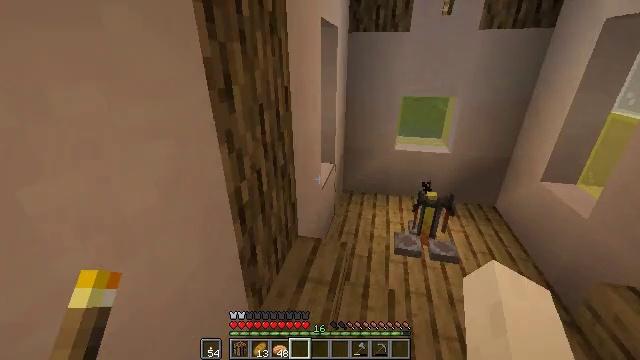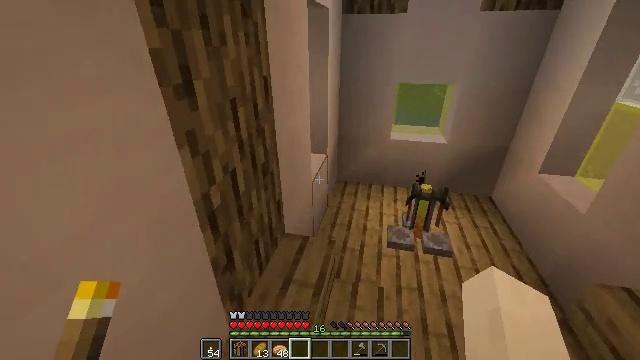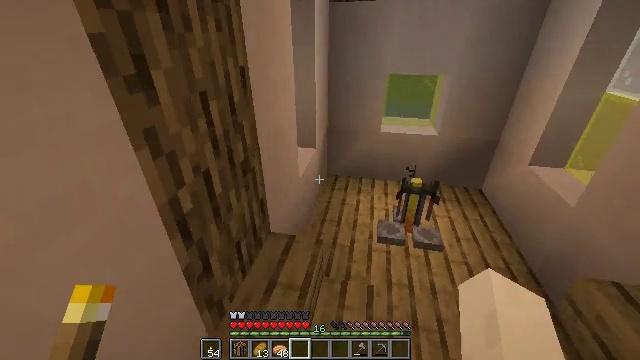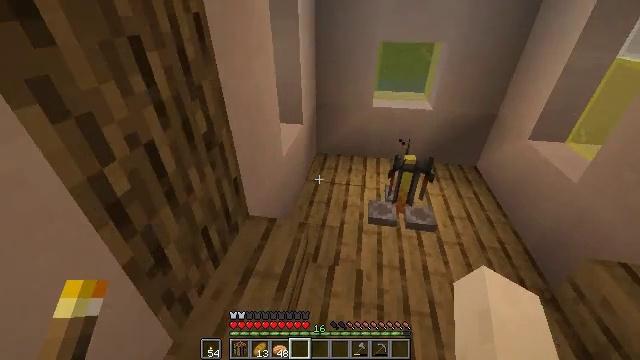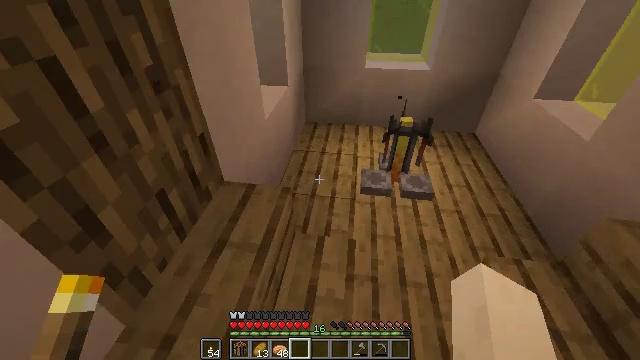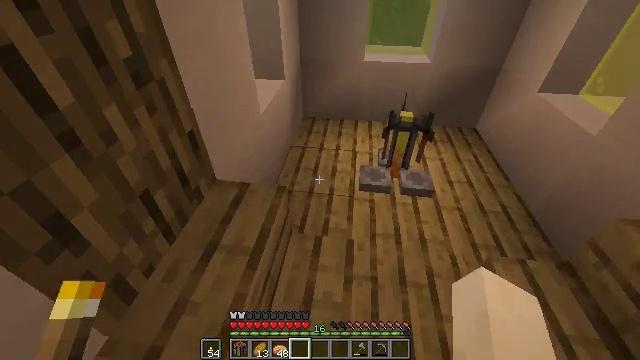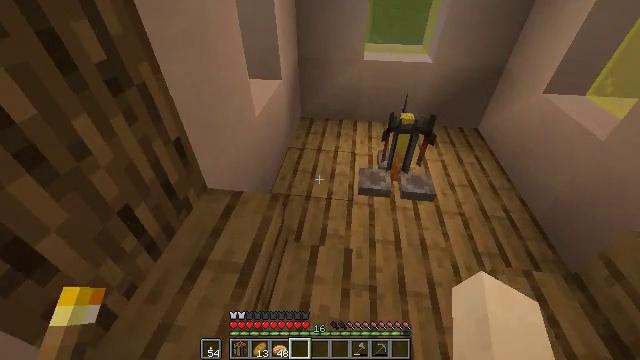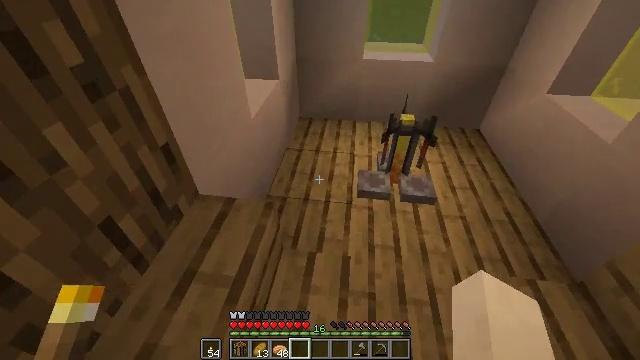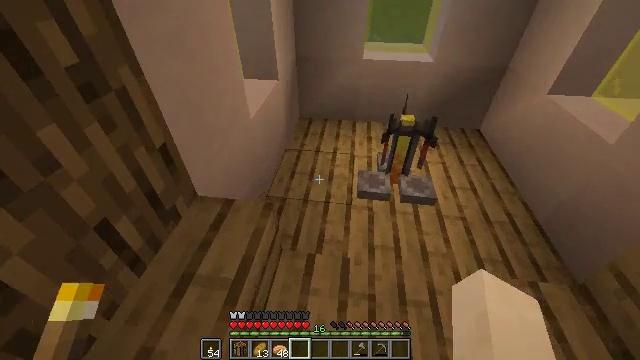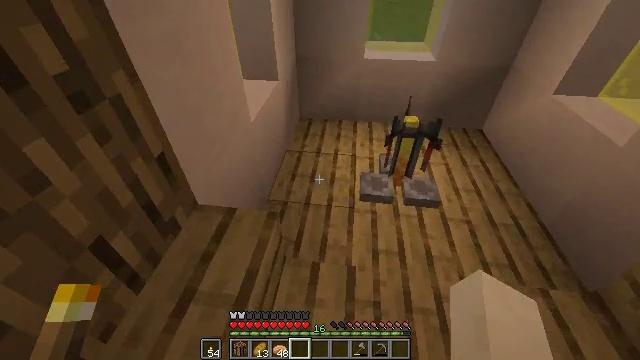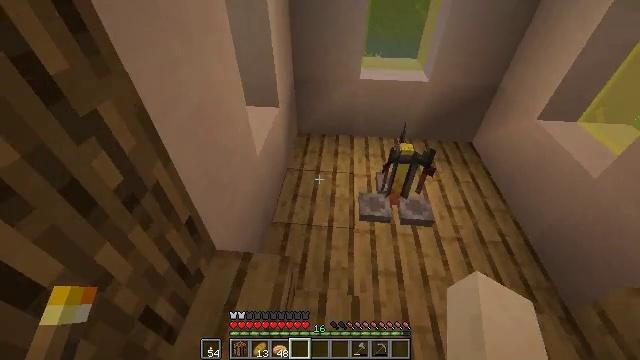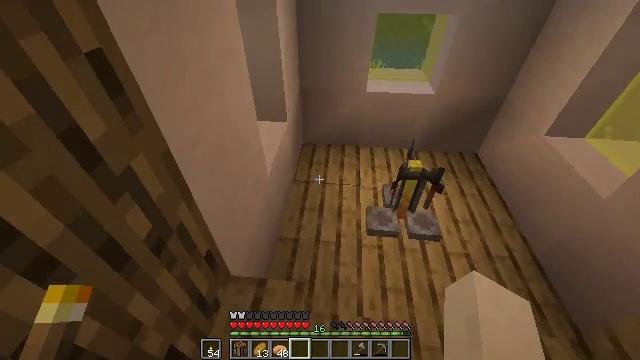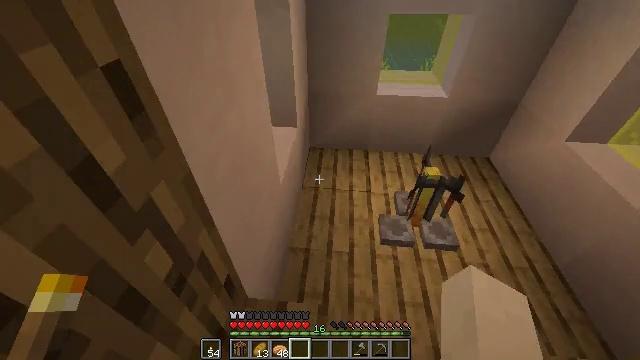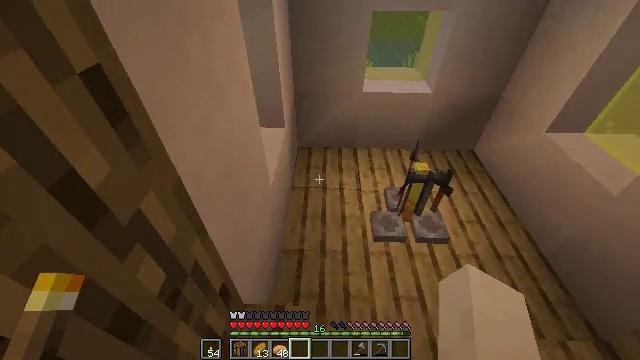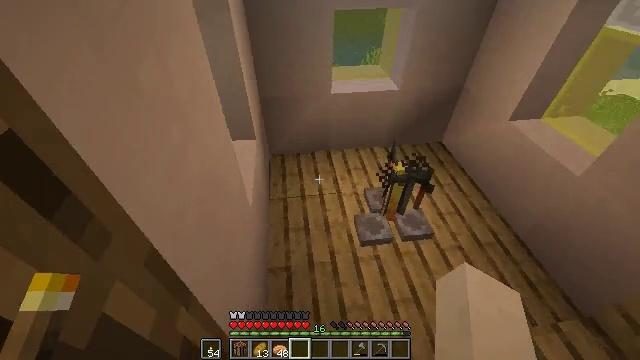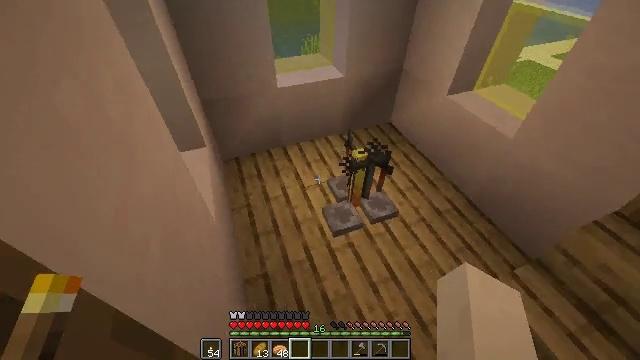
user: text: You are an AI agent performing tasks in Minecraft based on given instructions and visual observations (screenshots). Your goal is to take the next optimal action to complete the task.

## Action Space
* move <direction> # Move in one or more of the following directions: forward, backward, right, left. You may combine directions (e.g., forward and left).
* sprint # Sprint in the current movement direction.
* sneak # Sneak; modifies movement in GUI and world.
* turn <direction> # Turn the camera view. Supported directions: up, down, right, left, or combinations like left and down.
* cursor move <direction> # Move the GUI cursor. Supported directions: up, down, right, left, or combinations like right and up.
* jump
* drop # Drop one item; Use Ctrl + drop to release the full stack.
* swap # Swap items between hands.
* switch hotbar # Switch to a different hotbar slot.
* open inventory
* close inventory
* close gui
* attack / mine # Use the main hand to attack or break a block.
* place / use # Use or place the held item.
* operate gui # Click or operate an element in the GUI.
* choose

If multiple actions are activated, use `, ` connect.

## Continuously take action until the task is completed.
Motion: motion action
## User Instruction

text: Attack the brewing stand to gather it.
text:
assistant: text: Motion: move forward and move right, turn down
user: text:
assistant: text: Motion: move forward, turn right and down
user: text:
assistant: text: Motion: move forward, turn right and down
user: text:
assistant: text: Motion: turn right and down
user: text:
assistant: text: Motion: turn down
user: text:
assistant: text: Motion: no_op
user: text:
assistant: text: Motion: no_op
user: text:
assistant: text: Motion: no_op
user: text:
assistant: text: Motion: move forward and move left
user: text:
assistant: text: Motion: move forward and move left, turn right and down
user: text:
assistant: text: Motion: move forward and move left
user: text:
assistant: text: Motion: move forward and move left
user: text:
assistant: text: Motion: move forward, turn right
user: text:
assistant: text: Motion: turn right
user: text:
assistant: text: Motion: turn right and down
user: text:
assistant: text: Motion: turn right and down
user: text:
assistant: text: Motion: no_op
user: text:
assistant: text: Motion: no_op
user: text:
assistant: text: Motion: no_op
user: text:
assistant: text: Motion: no_op
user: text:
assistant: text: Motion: no_op
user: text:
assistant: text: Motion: no_op
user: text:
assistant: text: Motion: no_op
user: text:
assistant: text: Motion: no_op
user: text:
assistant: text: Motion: no_op
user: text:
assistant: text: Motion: no_op
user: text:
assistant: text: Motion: no_op
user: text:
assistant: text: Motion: no_op
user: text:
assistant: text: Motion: no_op
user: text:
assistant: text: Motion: no_op